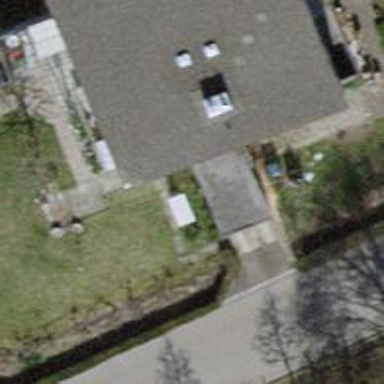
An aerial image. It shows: House with flat roof.